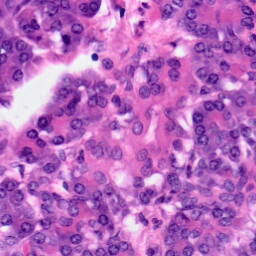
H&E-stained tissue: Pancreatic